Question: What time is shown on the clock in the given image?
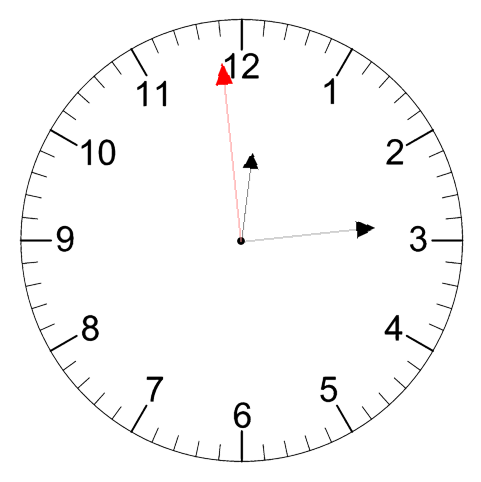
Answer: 12:13:59